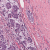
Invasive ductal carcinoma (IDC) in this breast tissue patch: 1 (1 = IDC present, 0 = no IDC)